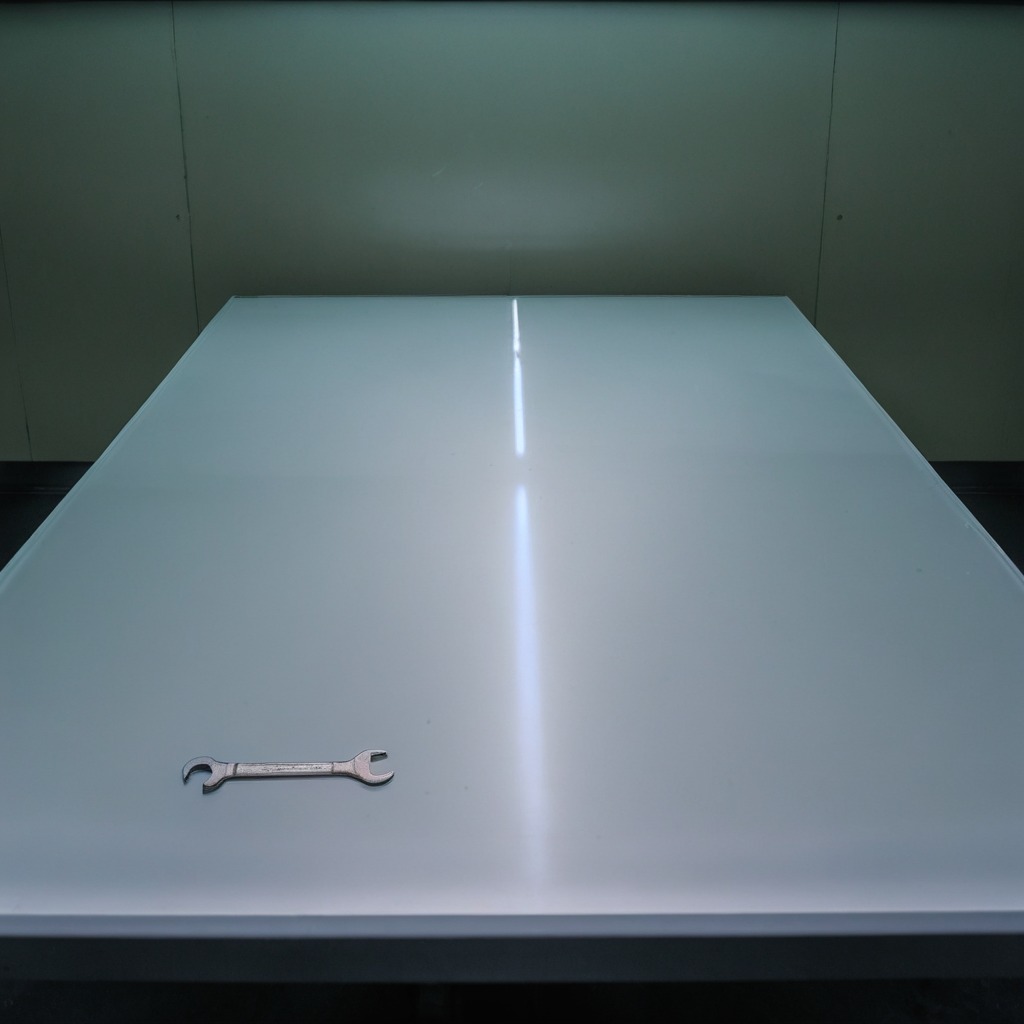
An wrench is lying on a clean empty table in a railway signal maintenance room lit by harsh overhead fluorescents.